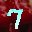
Label: 7